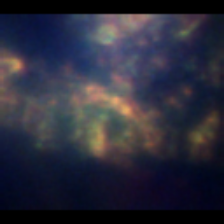
Taxon: Diatom_aggregate
Group: Diatoms